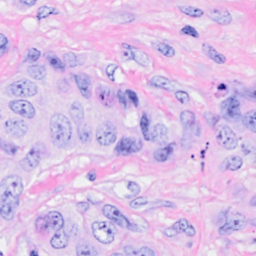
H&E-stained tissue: Breast